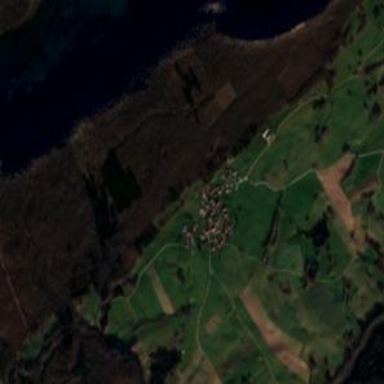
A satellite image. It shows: Village.